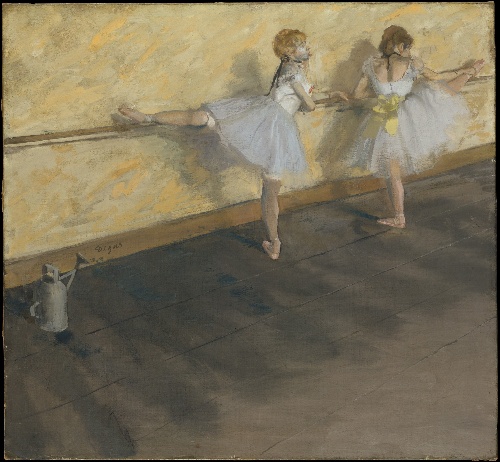
Title: Dancers Practicing at the Barre
Artist: Edgar Degas
Artist bio: French, Paris 1834–1917 Paris
Date: 1877
Object type: Painting
Classification: Paintings
Medium: Mixed media on canvas
Dimensions: 29 3/4 x 32 in. (75.6 x 81.3 cm)
Department: European Paintings
Credit line: H. O. Havemeyer Collection, Bequest of Mrs. H. O. Havemeyer, 1929
Accession year: 1929
Repository: Metropolitan Museum of Art, New York, NY
Tags: Dancing|Dancers|Women|Ballet